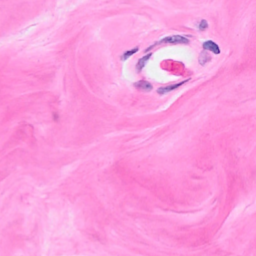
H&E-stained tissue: Breast